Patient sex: M
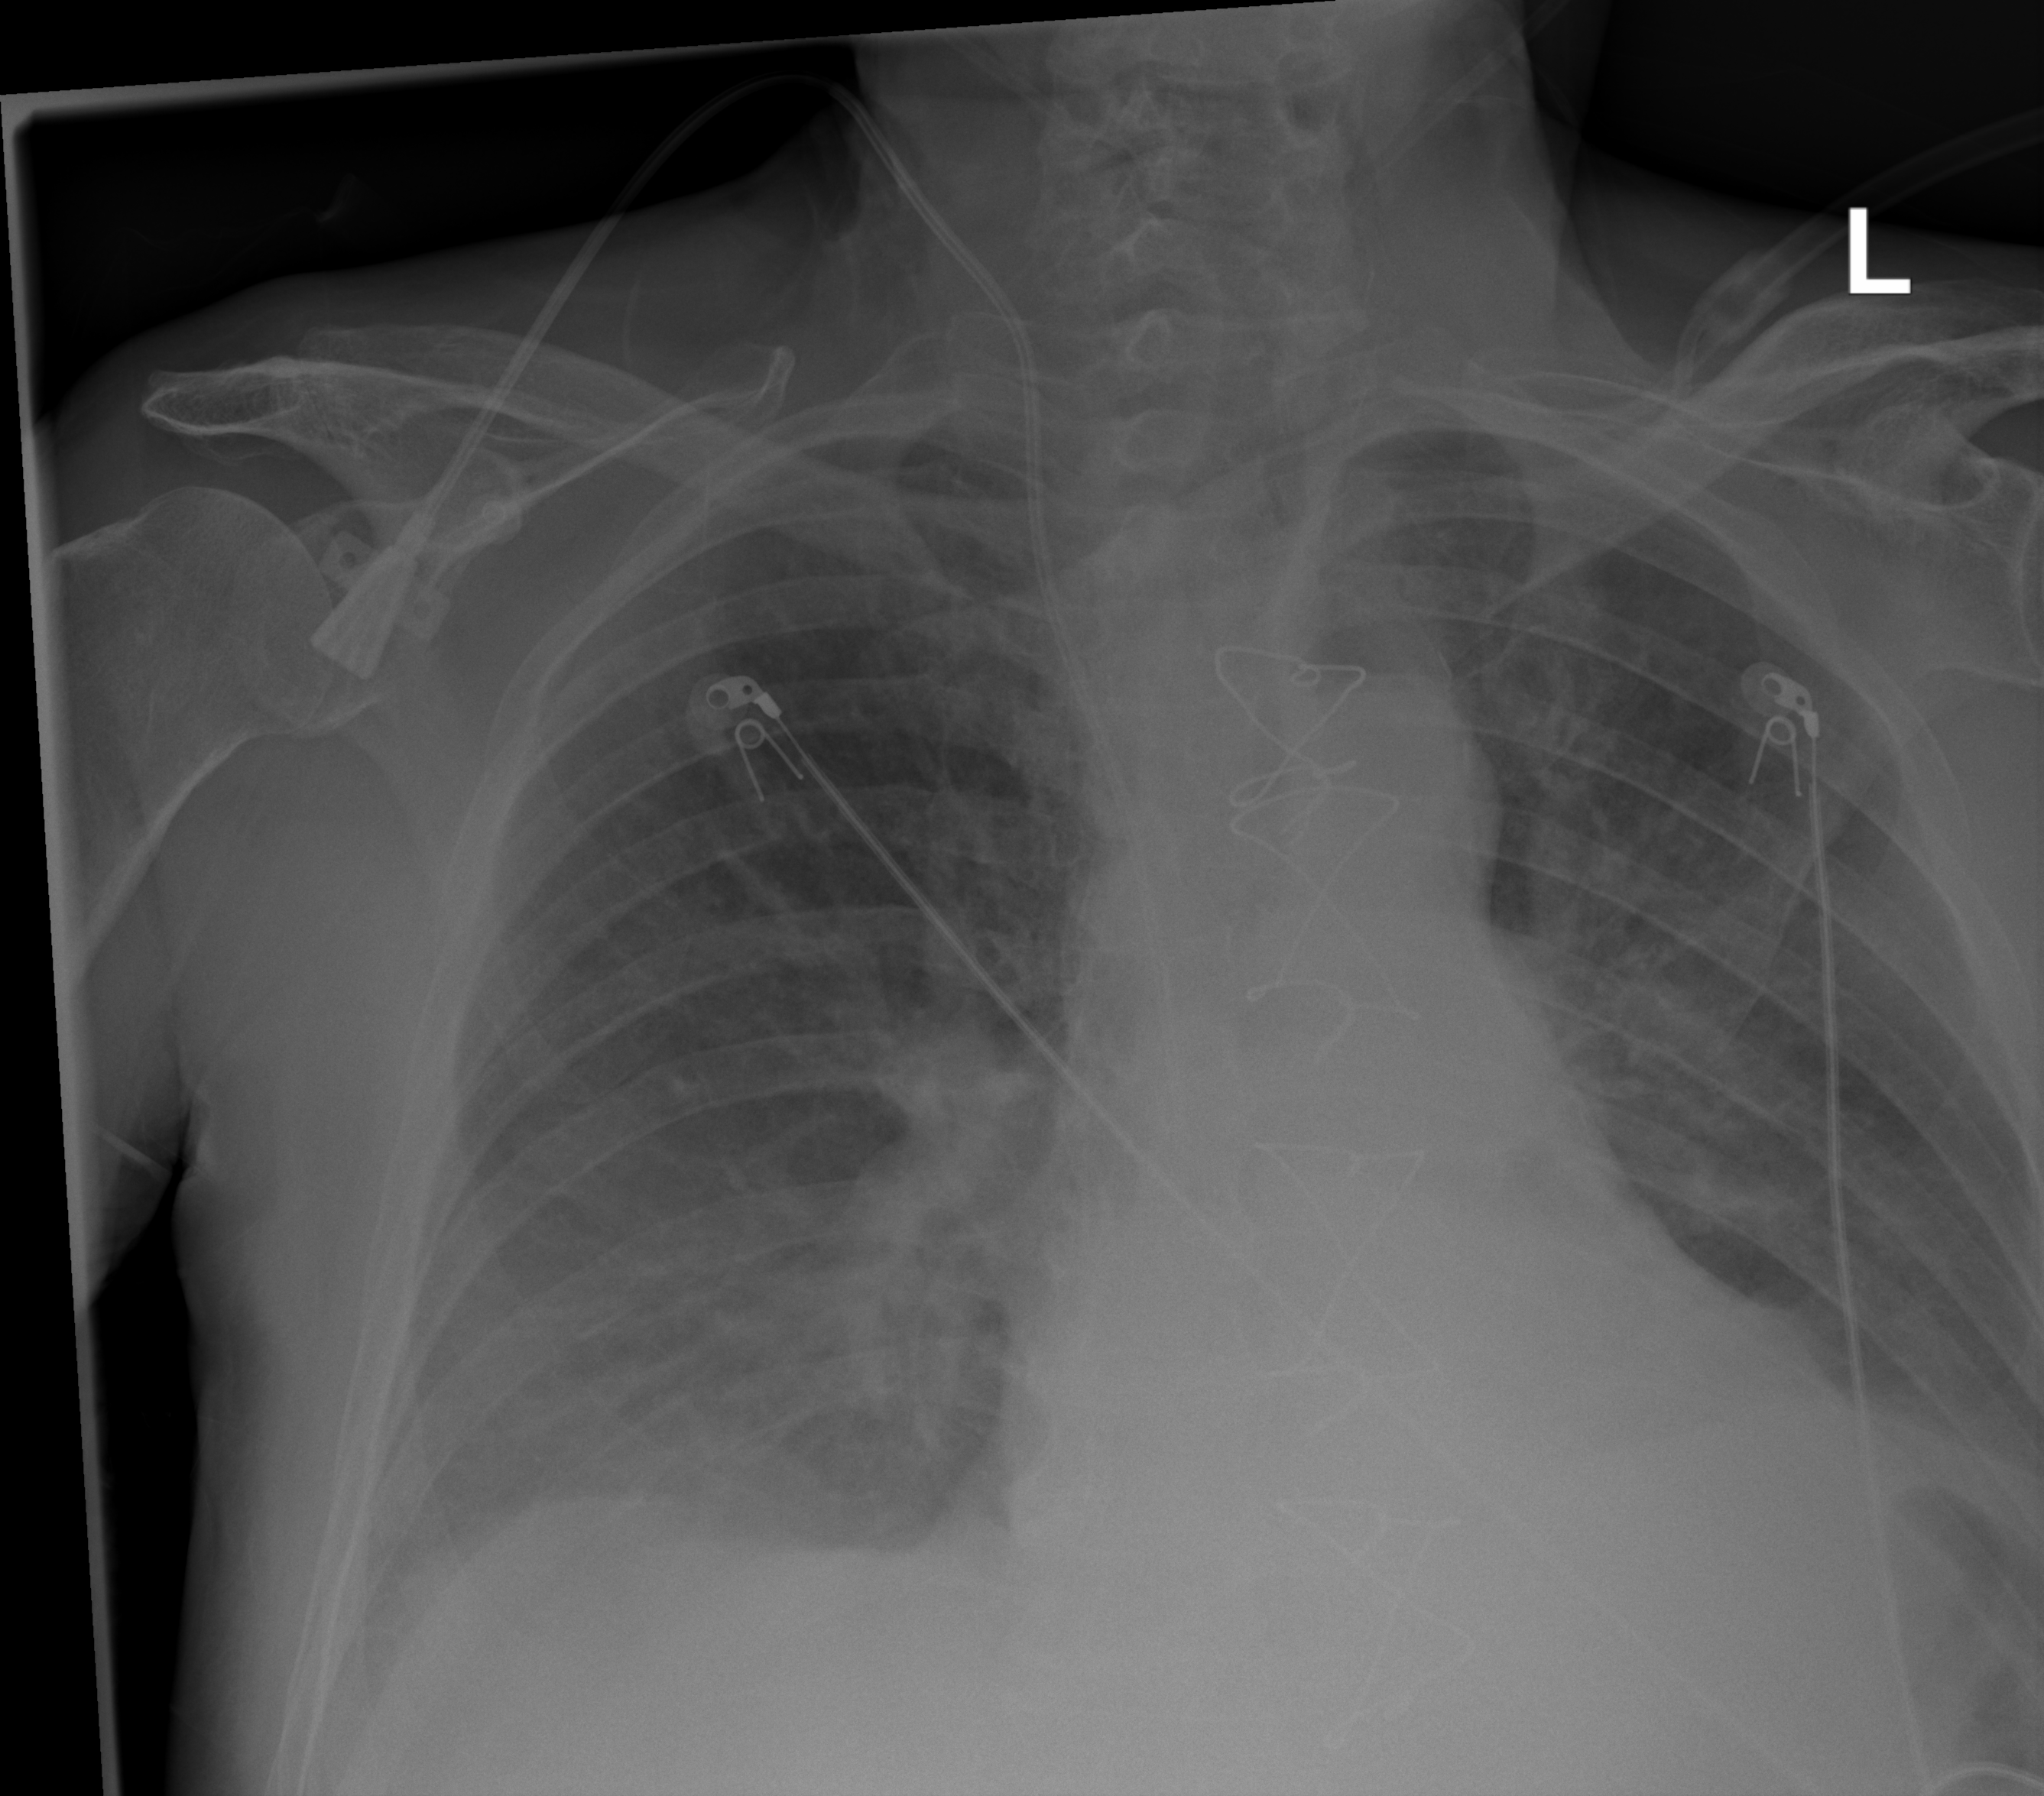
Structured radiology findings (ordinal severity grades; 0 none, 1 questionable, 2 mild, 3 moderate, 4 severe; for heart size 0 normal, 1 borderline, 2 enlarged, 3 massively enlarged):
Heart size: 0
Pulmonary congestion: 2
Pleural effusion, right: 2
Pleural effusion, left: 2
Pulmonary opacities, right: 0
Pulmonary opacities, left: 0
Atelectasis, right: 2
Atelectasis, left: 2